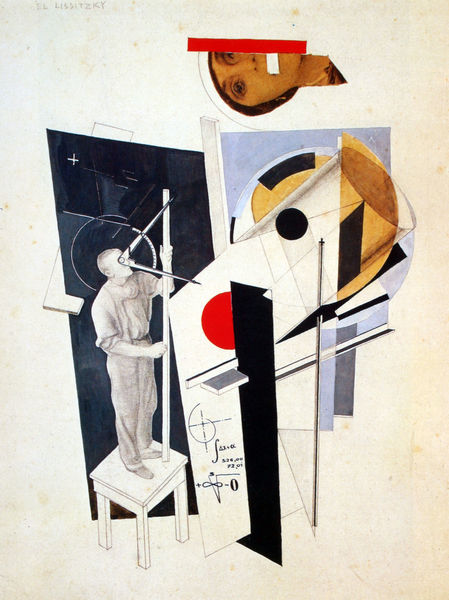
Titel: Tatlin, an dem Entwurf für das Monument der III. Internationale arbeitend
Künstler: El Lissitskij
Standort: London
Institution: Sammlung Mr. & Mrs. Eric Estorick
Schlagwörter: blau, kopf, mann, weiß, gelb, frau, grau, mund, schwarz, stuhl, tisch, zeichnung, rot, zylinder, gesicht, mensch, figur, kreis, statue, stab, russland, fläche, modern, formen, grafik, hocker, collage, surrealismus, dada, höhe, wurzel, form, quer, bauhaus, kurve, konstruktion, geometrie, latte, konstruktivismus, um 1920, avantgarde, wissenschaft, architekt, winkel, kubus, mathematik, rechnung, ingenieur, messung, zirkel, überschneidung, durchdringung, rational, dadaismus, messen, unendlich, russische avantgarde, suprematismus, verschachtelung, typografisch, de stijl, gleichung, teleskop, weisser balken, zwanzigerjahre